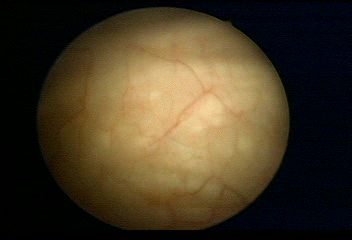
Modality: WLC
Class: Normal mucosa
Bladder cancer association: No